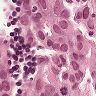
Metastatic tissue present: yes